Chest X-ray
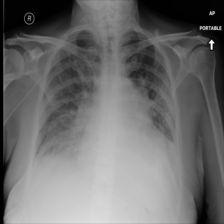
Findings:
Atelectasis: negative
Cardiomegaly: negative
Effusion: positive
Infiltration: positive
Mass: negative
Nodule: positive
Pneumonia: negative
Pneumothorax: negative
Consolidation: negative
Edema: negative
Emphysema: negative
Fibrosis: negative
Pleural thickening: negative
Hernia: negative